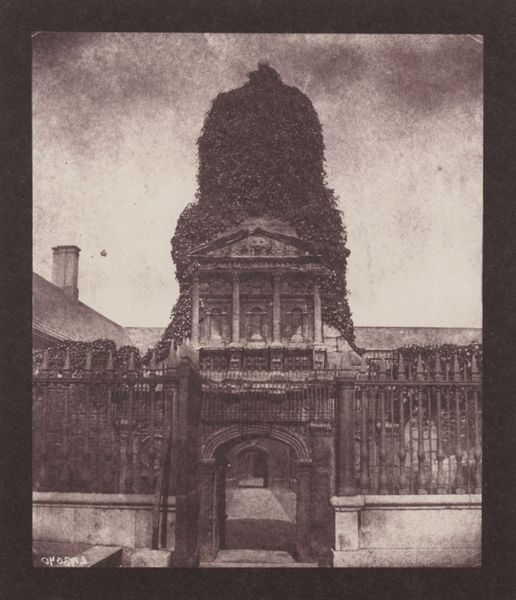
Titel: Caius und Gonville College
Künstler: William Henry Fox Talbot
Standort: Lacock (UK)
Institution: Sammlung Lacock
Schlagwörter: baum, blätter, dunkel, himmel, schatten, weiß, wolken, dreieck, kirchturm, braun, fenster, grau, hell, licht, schwarz, säule, säulen, tür, dach, gebäude, haus, weg, wolke, zaun, alt, architektur, gitter, rauch, drei, spitzen, pflanzen, kamin, schornstein, turm, garten, balkon, düster, bogen, fassade, giebel, mauer, hecke, hof, rundbogen, woken, metall, durchgang, tor, foto, vier, eingang, gang, kloster, orient, torbogen, scharz, schwarzweiß, friedhof, altar, photo, portal, bewachsen, efeu, pforte, schloß, frei, einfahrt, tempel, mausoleum, bewuchs, durchfahrt, tempelform, geteilt, geschützt, zugewachsen, wokken, archtitrav, portiko, ttor, schwarz-weißgebäude